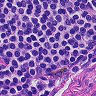
Metastatic tissue present: no